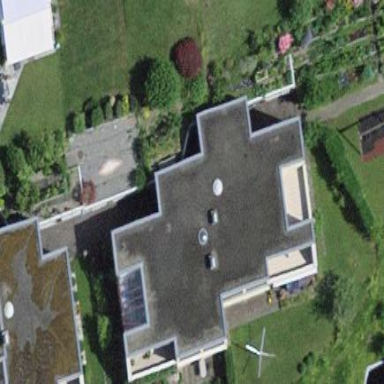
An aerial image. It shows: Terrace building.